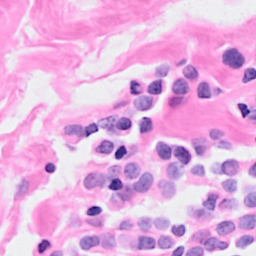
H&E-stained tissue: Breast